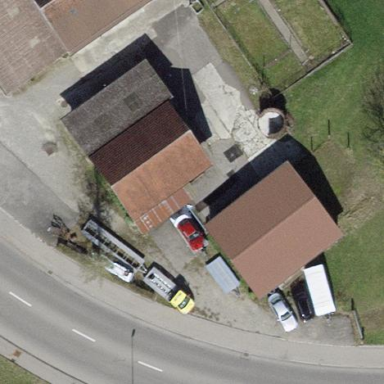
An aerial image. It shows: Building with tile roof.